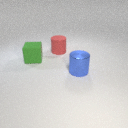
large blue metal cylinder in front of large red rubber cylinder